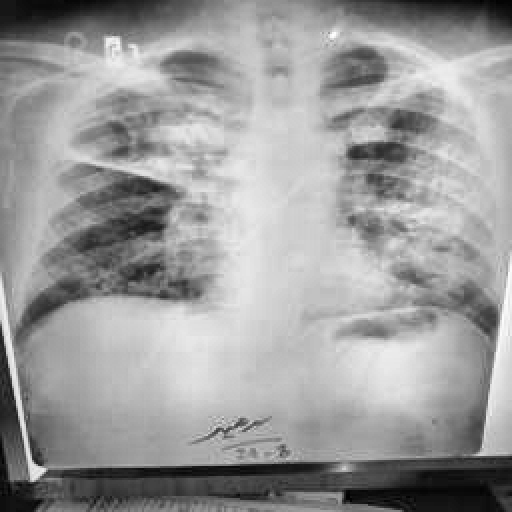
Finding: TUBERCULOSIS